Question: I have created new project via 'Java Web'->'WebApplication'->'Enabled CDI'
Why @Inject annotation showing error? even though 'bean.xml' added.

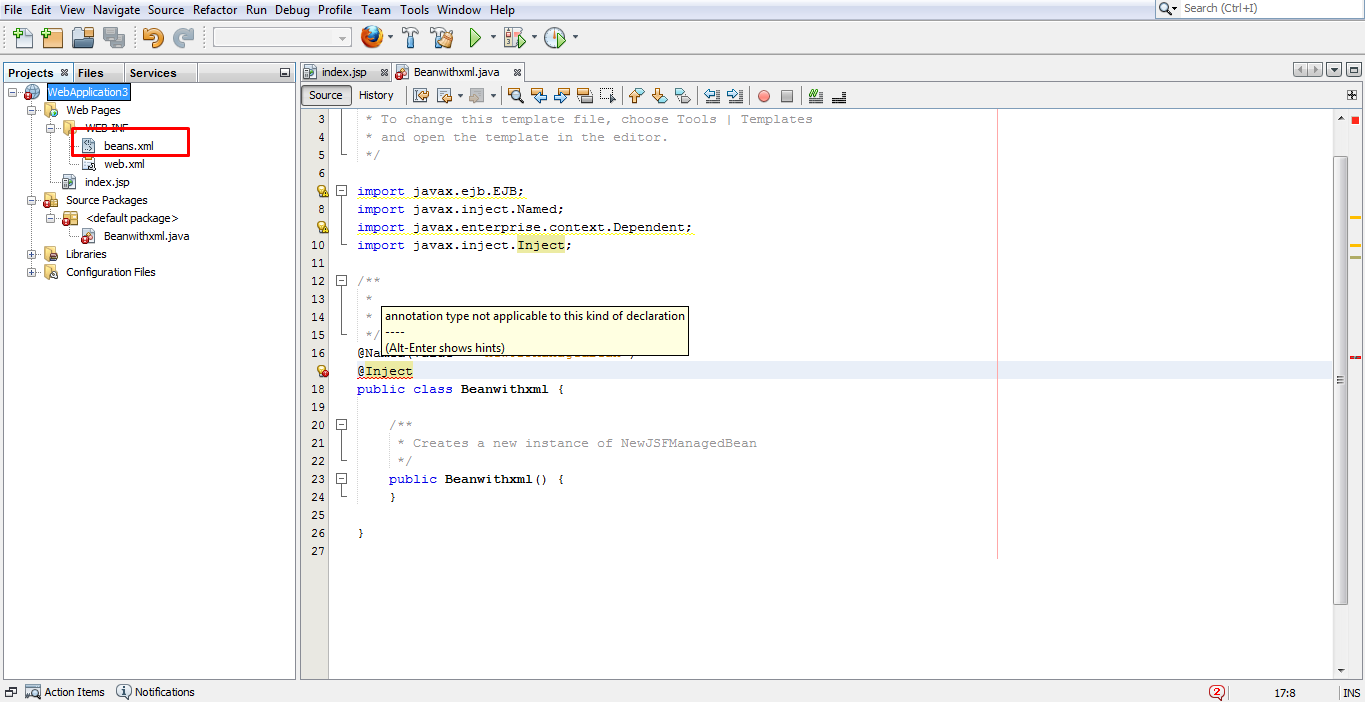
Answer: As mentioned in <URL>, it is applicable to constructors, methods and fields. Not classes.
For question 2, please refer to this <URL>